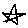
Label: star